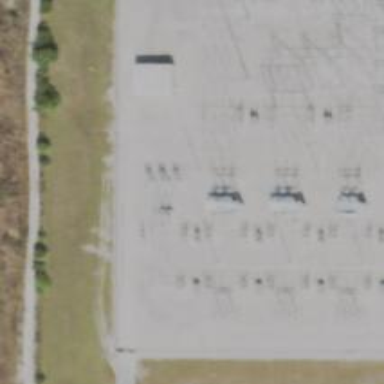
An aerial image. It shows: Switch for power supply.